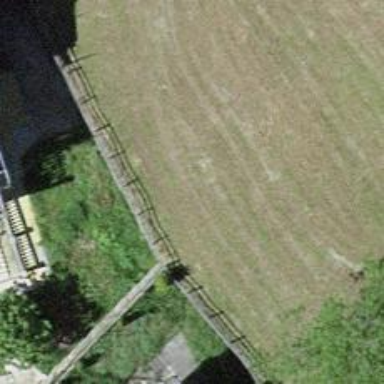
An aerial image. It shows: Disused railway tunnel.